Chest X-ray. View position: PA
Patient age: 66
Patient sex: F
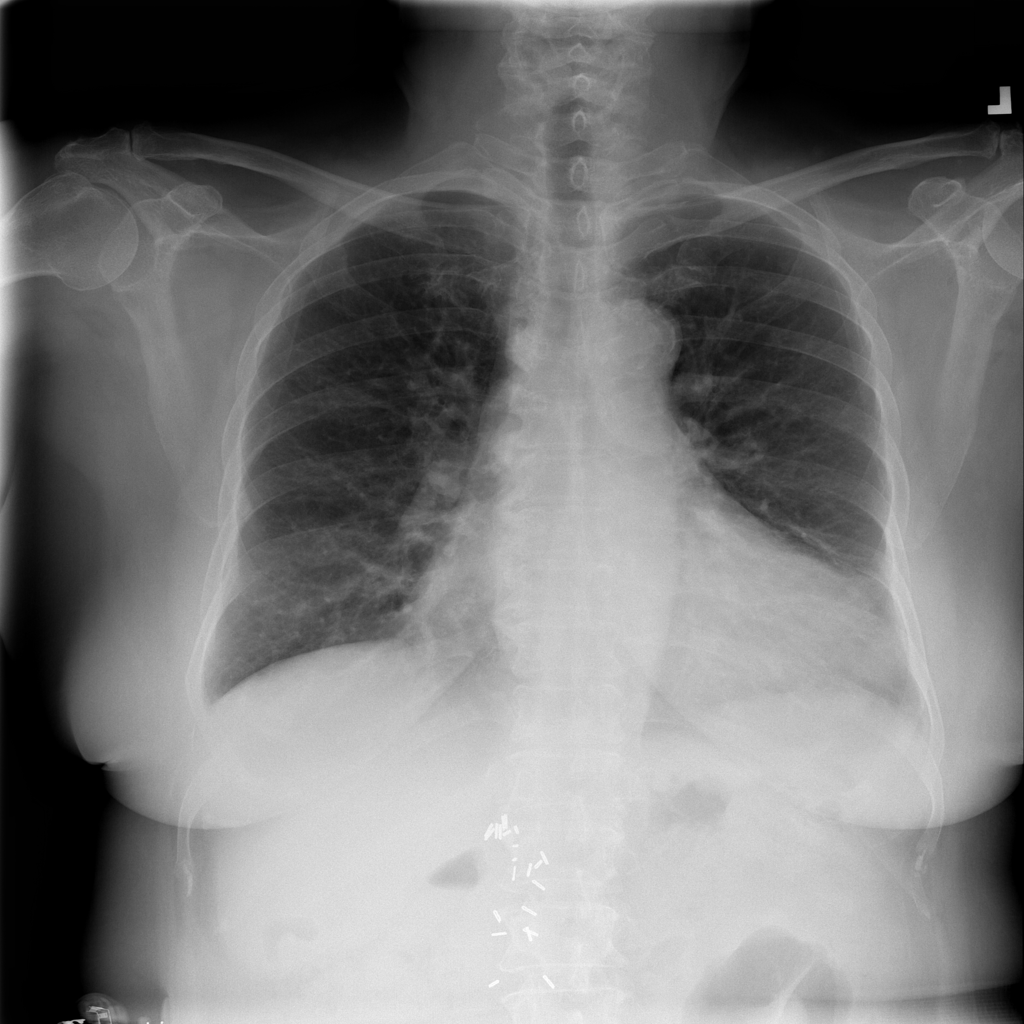
Finding: Pneumothorax